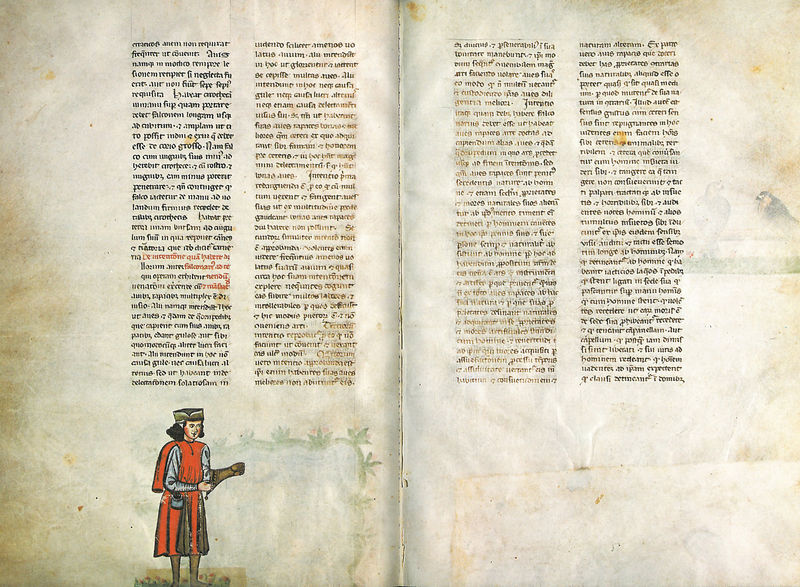
Titel: Falkenbuch Friedrichs des II.; De arte venandi cum avibus
Institution: Rom, Biblioteca Vaticana
Schlagwörter: mann, grün, handschuh, hut, rot, vögel, figur, haare, mantel, locken, farbig, schrift, schuhe, spalten, friedrich, könig, buch, geld, druck, seite, illustration, text, ritter, buchseite, flecken, mönch, lederhandschuh, zeilen, papagei, handschrift, falkner, doppelseite, falkenbuch, falknerei, schrieft